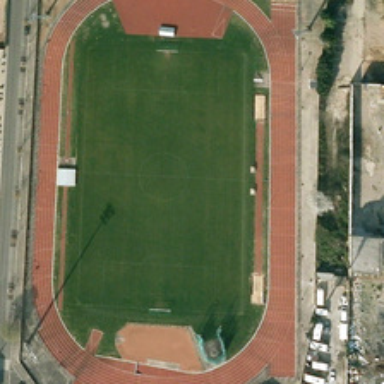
A playground is near several green trees .